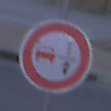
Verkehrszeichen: VerbotUeberholenEinspurigeFahrzeuge
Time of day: SunriseSunset
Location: Outdoor (Urban)
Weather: Overcast
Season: NotSpecified
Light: Natural